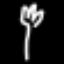
Label: fork